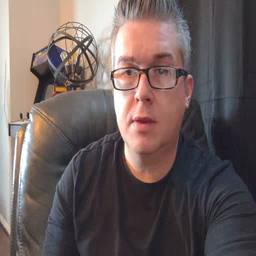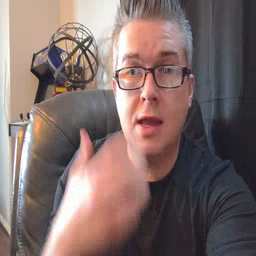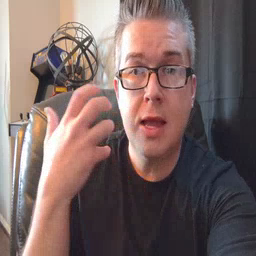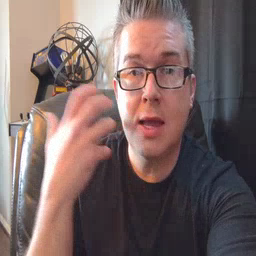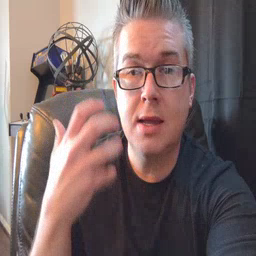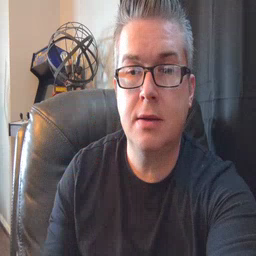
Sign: tiger